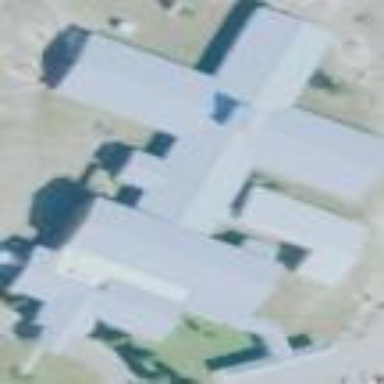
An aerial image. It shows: School building.